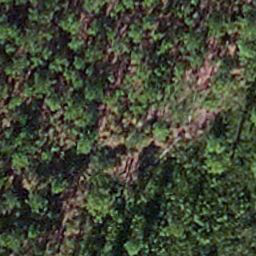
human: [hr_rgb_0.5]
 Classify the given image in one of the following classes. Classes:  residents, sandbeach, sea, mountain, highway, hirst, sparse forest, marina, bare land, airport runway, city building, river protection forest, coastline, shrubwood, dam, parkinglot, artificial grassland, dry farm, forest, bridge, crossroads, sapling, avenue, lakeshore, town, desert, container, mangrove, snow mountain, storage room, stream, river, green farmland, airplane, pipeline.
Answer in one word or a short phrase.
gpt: sapling